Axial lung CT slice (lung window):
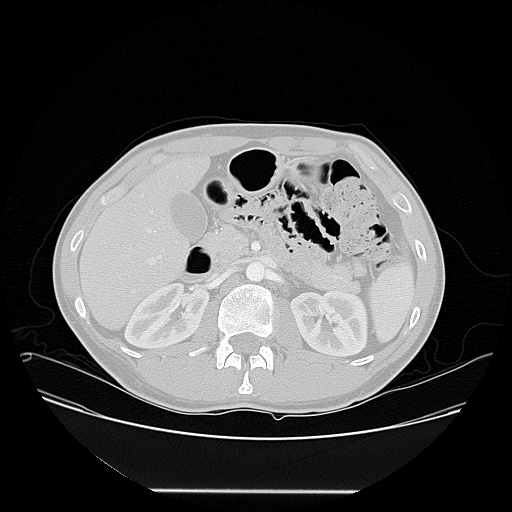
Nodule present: no